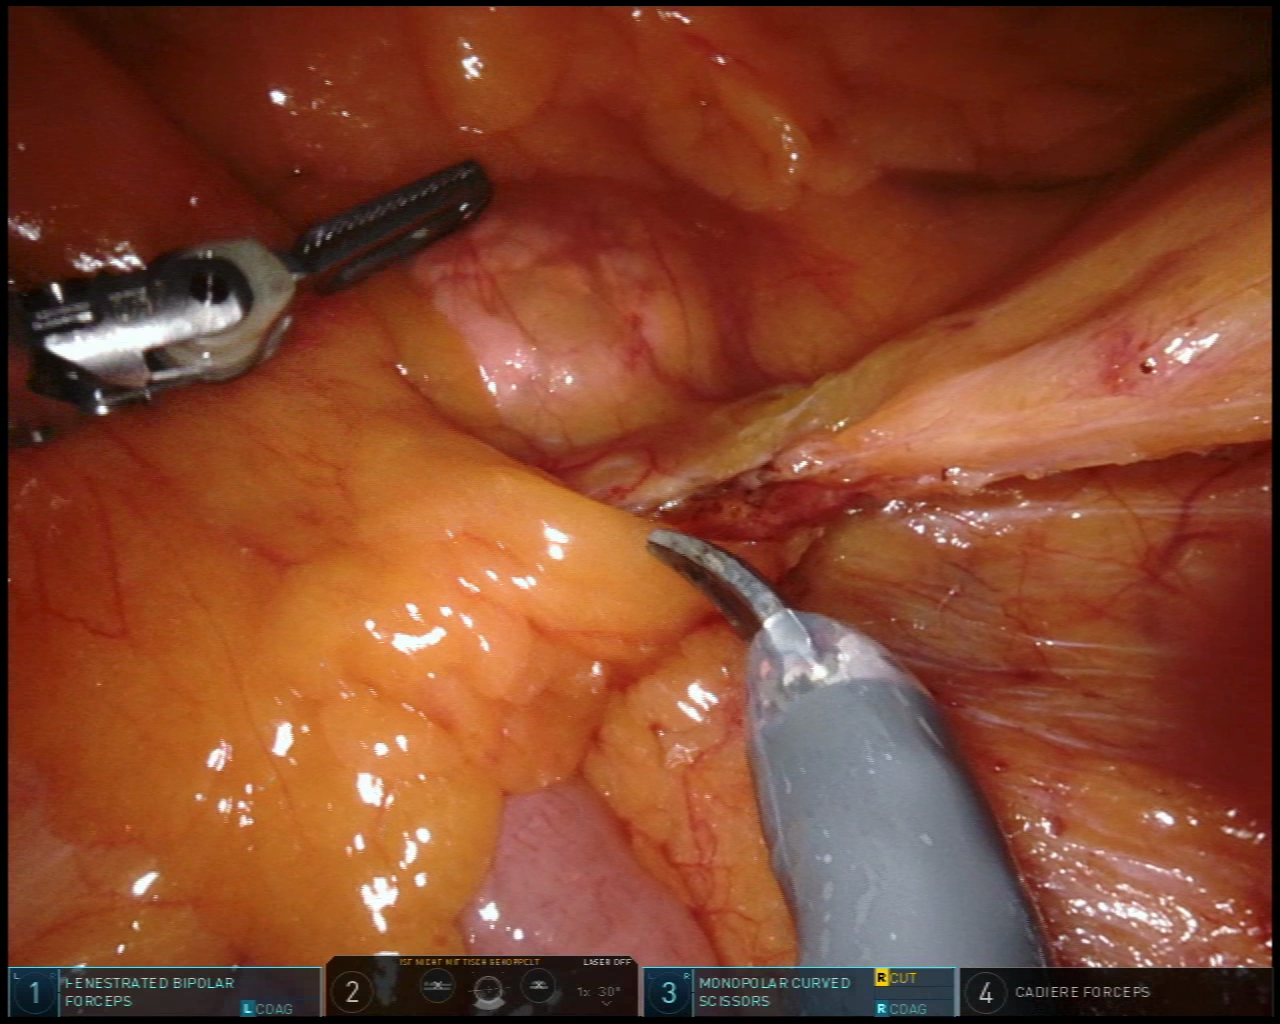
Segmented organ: pancreas
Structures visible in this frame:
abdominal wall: no
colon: no
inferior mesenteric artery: no
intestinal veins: no
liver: no
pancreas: yes
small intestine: yes
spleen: no
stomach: no
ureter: no
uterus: no
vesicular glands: no